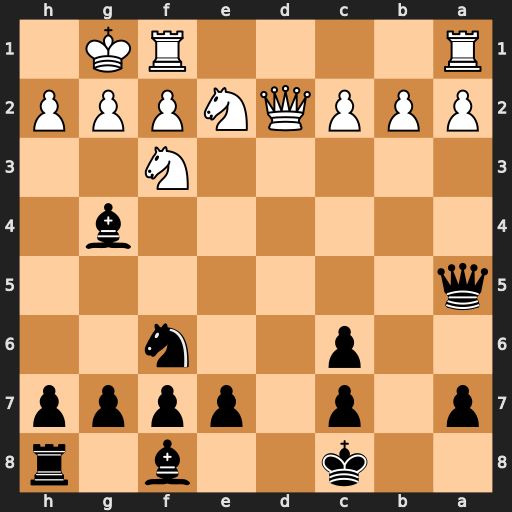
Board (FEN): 2k2b1r/p1p1pppp/2p2n2/q7/6b1/5N2/PPPQNPPP/R4RK1
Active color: b
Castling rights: -
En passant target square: -
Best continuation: Qxd2 Nxd2 Bxe2